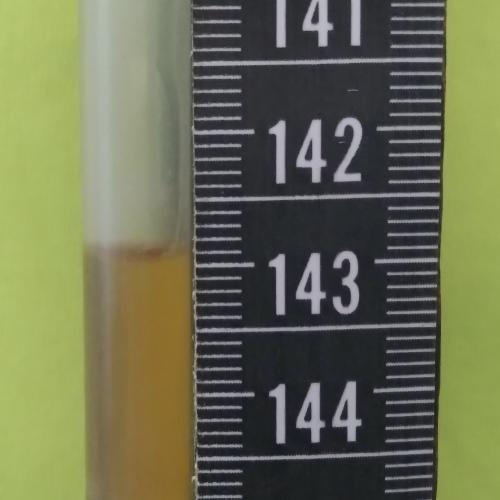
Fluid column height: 142.9 cm